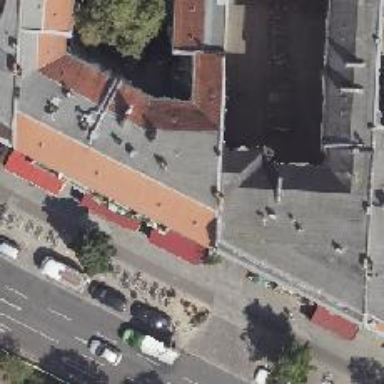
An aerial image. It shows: Restaurant.